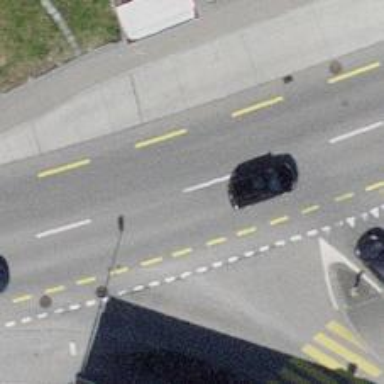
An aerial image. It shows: Bus stop equipped with public transport stop position.